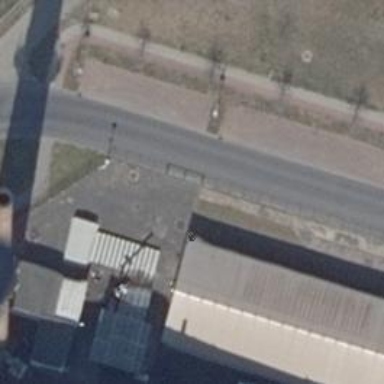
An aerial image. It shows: Tertiary road with asphalt surface.